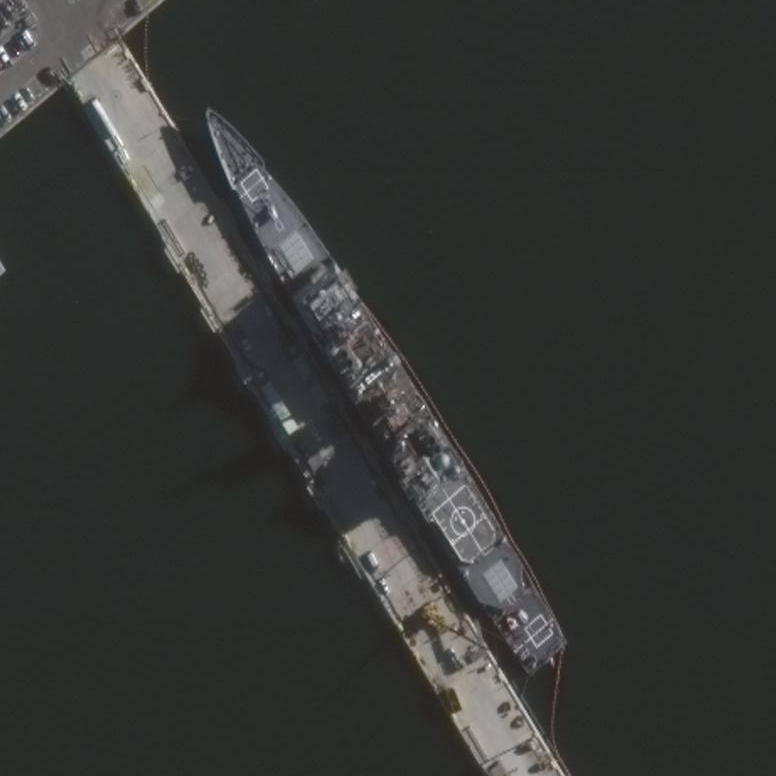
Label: cruiser